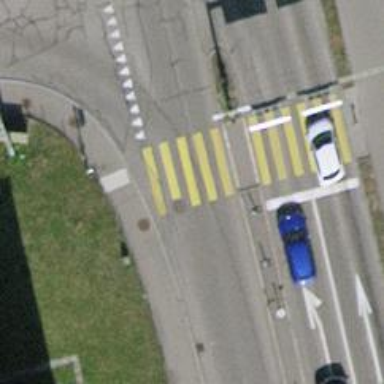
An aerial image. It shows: Road crossing with traffic signals and central island.